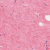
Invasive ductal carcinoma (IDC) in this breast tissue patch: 0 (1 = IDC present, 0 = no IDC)